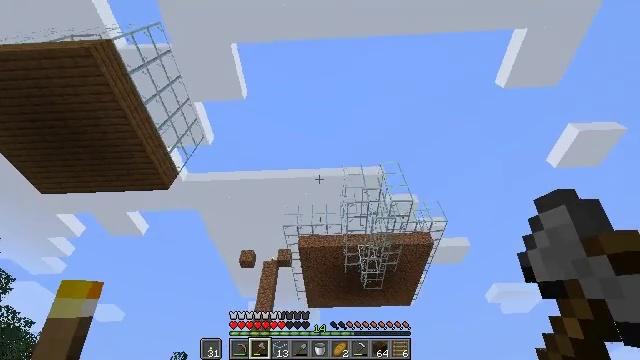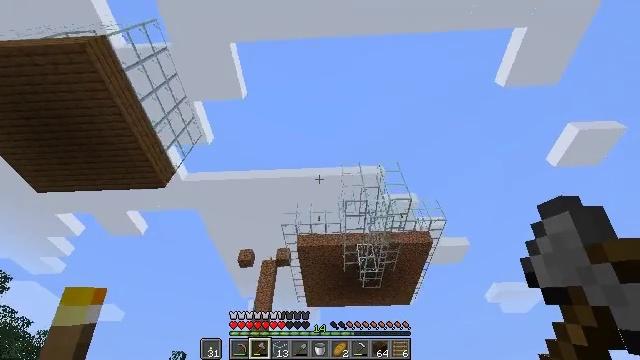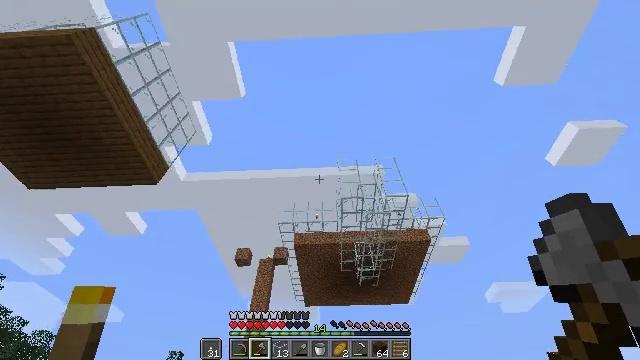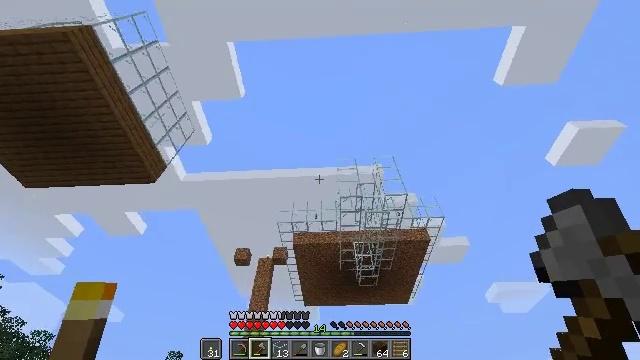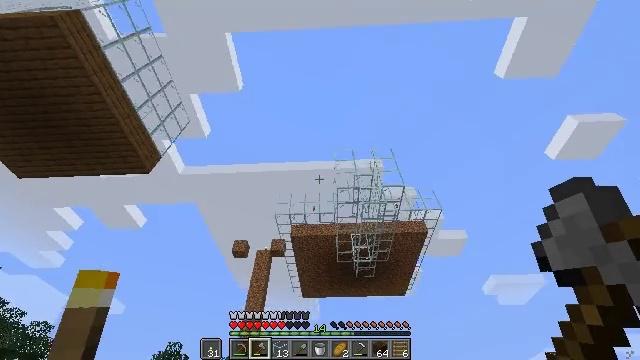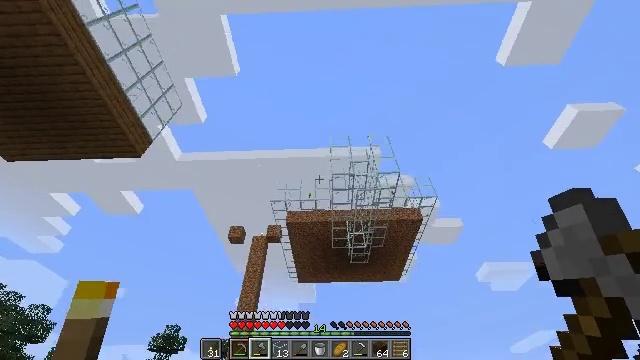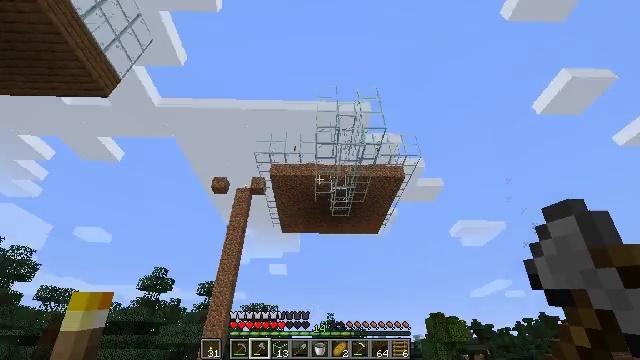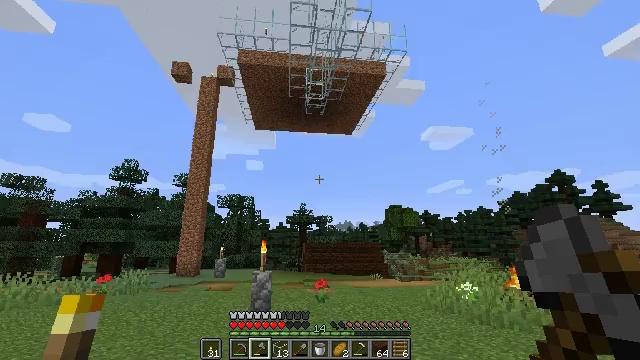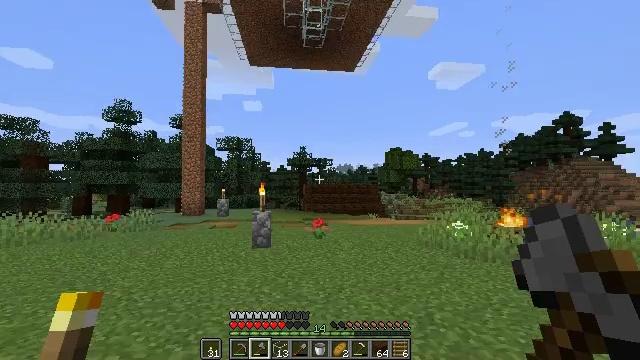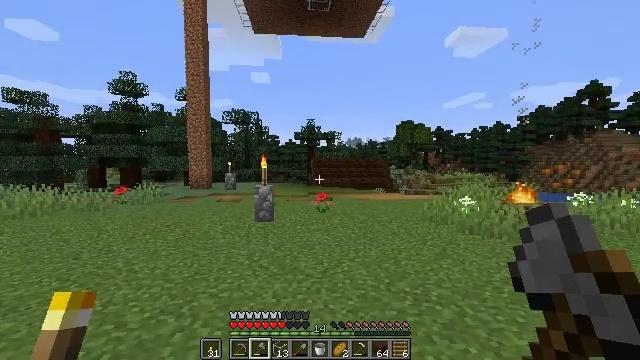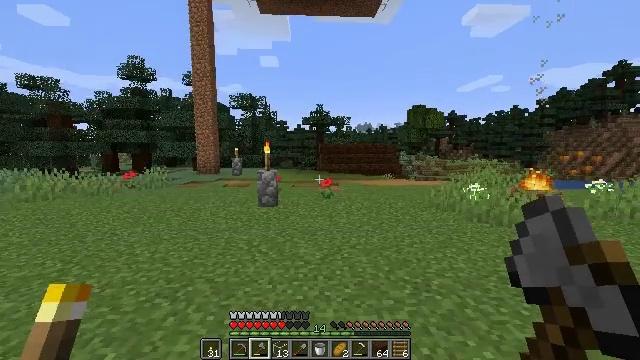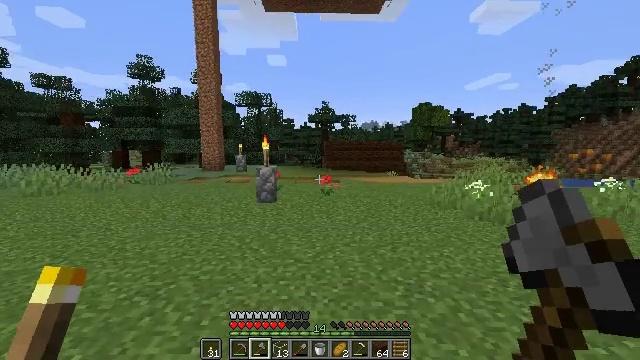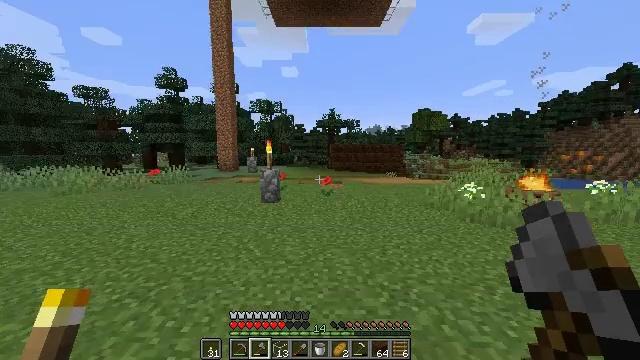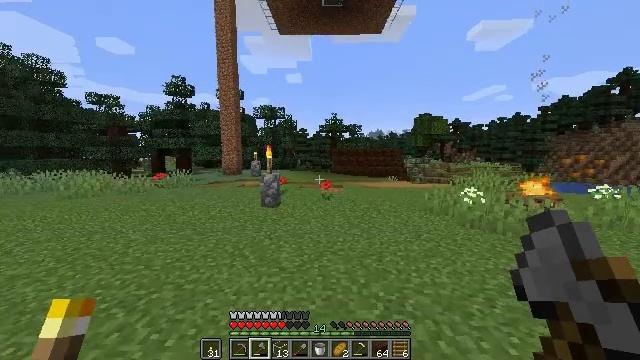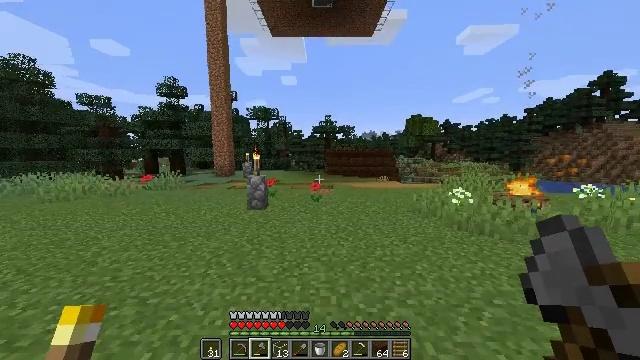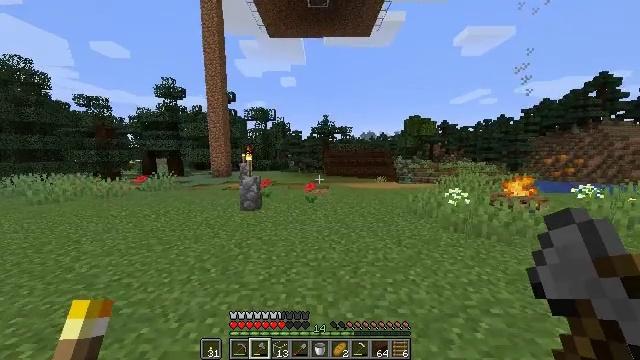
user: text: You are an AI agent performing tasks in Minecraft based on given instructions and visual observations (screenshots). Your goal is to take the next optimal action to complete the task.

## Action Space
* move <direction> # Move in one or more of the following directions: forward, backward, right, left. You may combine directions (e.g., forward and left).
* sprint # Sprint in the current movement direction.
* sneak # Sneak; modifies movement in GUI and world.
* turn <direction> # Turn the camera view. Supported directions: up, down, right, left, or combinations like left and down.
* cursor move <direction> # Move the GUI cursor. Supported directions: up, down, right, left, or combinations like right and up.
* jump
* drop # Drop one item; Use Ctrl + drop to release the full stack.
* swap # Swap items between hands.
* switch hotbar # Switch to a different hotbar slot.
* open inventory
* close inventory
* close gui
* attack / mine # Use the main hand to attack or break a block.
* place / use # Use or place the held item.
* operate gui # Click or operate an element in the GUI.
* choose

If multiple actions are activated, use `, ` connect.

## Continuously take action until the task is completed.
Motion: motion action
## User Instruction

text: Make a cobblestone wall with six cobblestone blocks.
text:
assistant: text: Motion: move forward and move right
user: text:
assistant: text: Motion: move forward and move right
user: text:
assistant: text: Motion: move forward and move right
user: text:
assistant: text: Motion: move forward and move right, turn down
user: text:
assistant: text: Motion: move forward and move right, turn down
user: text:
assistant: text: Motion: move forward and move right, turn right and down
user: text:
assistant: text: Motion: move forward and move right, turn right and down
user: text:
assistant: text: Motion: move forward and move right, turn down
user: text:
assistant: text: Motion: move forward and move right, turn left and down
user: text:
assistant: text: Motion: move forward and move right, sprint, turn left and down
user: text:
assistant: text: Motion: move forward and move right, sprint, turn left
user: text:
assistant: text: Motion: move forward and move right, sprint, turn left
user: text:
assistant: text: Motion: move forward and move right, sprint
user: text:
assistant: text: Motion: move forward and move right, sprint, turn right
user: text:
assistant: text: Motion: move forward and move right
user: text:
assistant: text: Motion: move forward and move right
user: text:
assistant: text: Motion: move forward and move right
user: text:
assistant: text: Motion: move forward and move right
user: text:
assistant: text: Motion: move forward and move right
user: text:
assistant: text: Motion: move forward and move right, turn up
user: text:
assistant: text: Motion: move forward and move right, turn left and up
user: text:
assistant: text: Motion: move forward and move right, turn left and up
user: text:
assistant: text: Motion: move right, turn left and up
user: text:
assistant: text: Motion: move right, turn left and up
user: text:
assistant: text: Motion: move right, turn left and up
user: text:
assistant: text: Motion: move right, turn left and up
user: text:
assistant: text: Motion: move right, turn left and up
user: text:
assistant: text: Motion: move right, turn left and up
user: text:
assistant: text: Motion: move right
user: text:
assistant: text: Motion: move right, turn left